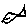
Label: fish